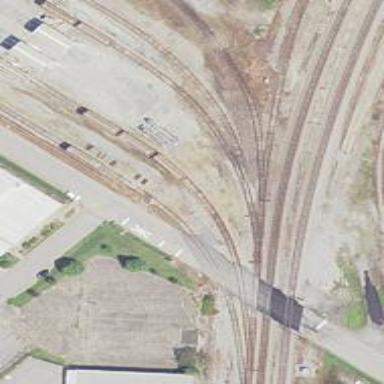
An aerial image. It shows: Railway siding for service.